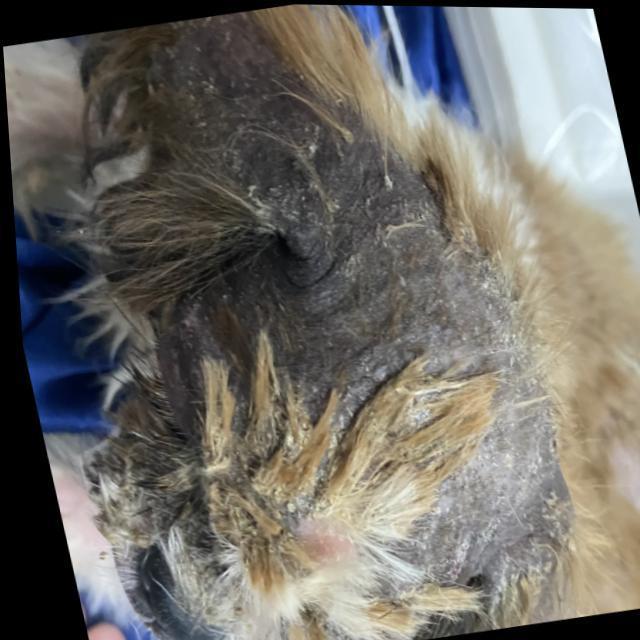
Canine demodicosis (Demodex mange) — caused by Demodex canis mites. Presents with alopecia, follicular papules, pustules, and comedones. Often localized on face and forelimbs.